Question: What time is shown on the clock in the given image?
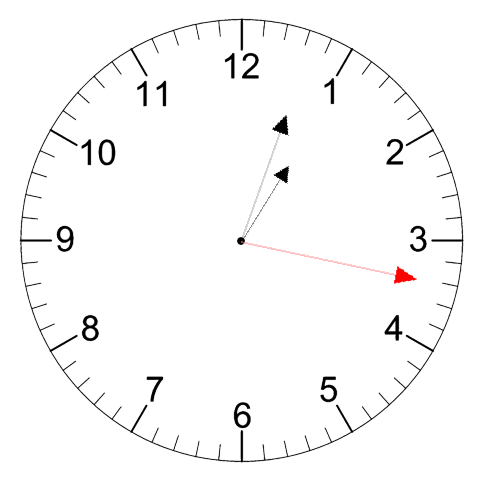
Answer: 01:03:17